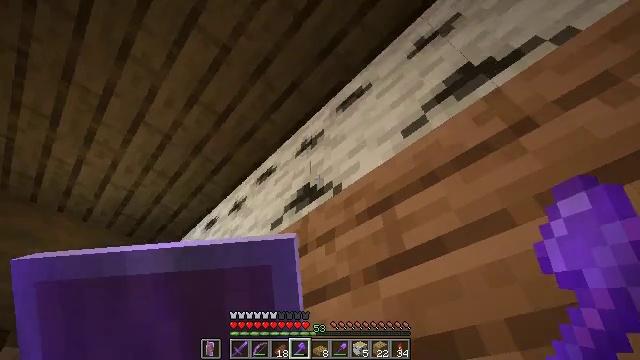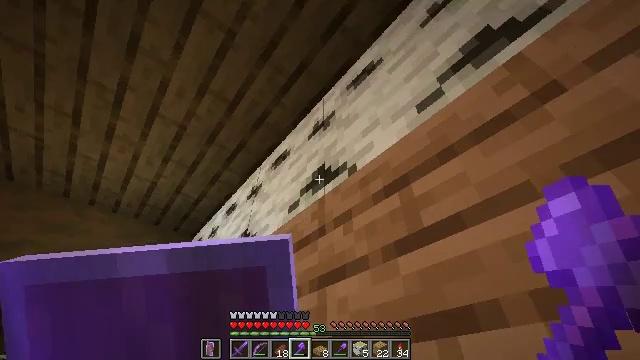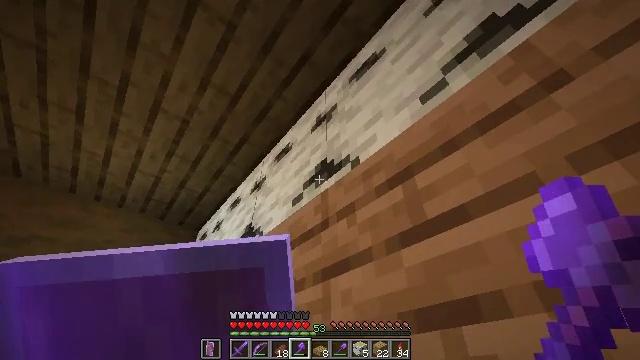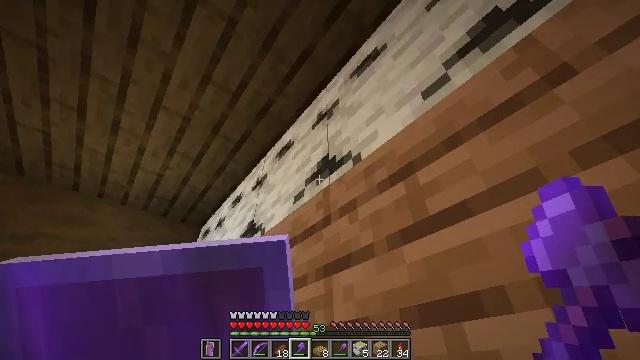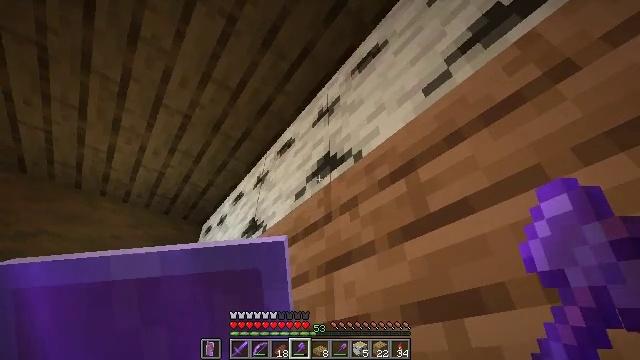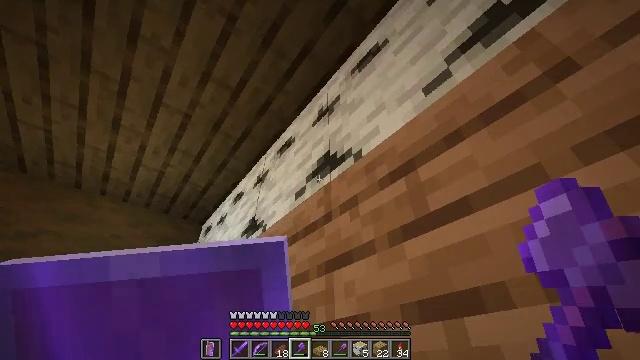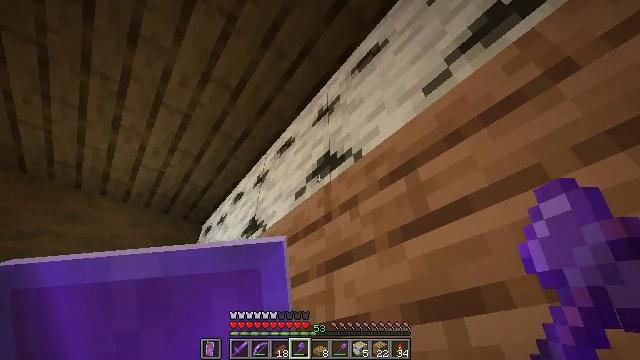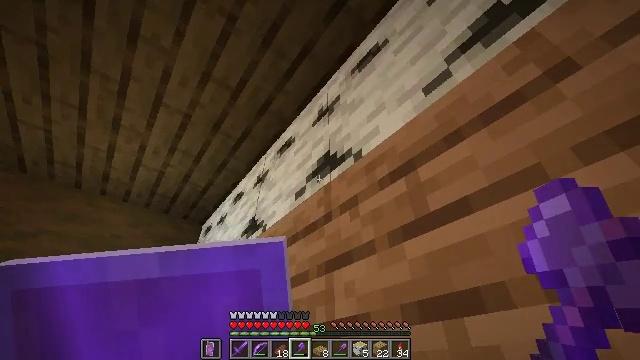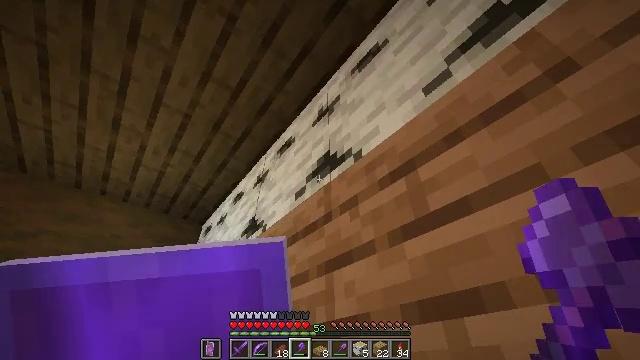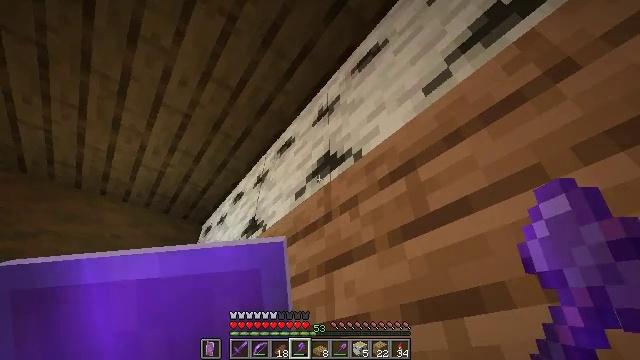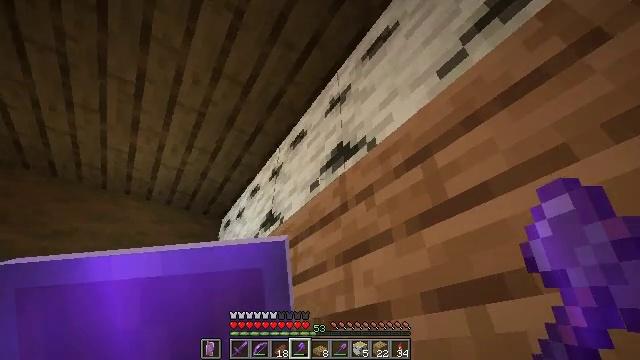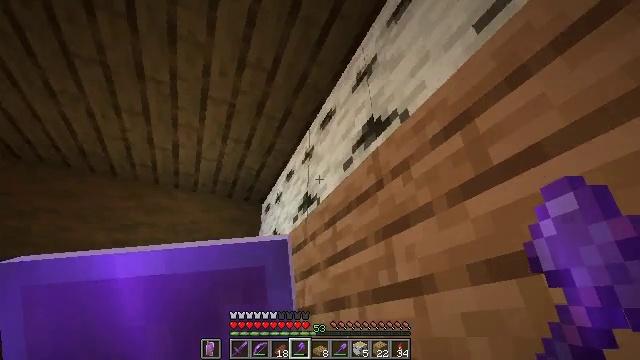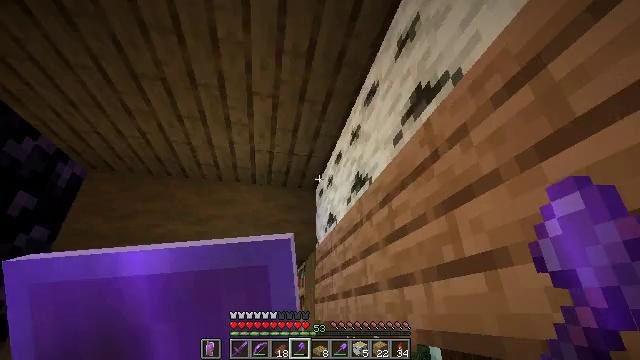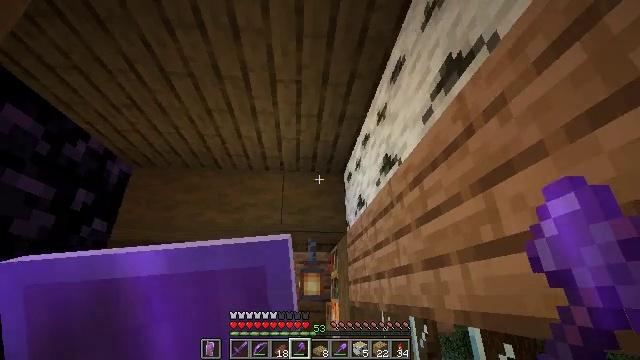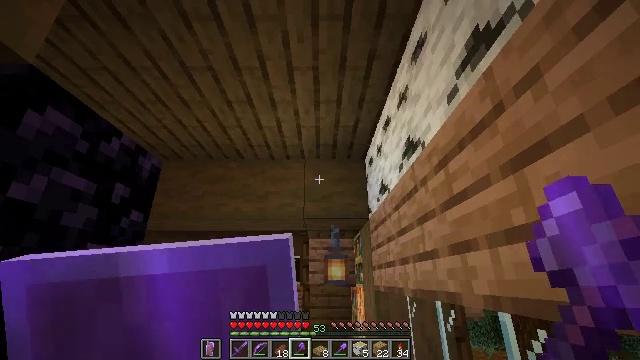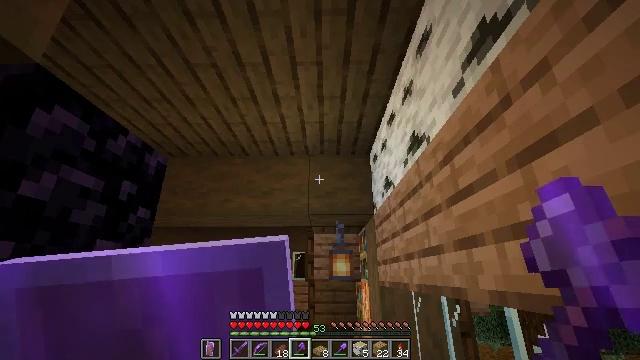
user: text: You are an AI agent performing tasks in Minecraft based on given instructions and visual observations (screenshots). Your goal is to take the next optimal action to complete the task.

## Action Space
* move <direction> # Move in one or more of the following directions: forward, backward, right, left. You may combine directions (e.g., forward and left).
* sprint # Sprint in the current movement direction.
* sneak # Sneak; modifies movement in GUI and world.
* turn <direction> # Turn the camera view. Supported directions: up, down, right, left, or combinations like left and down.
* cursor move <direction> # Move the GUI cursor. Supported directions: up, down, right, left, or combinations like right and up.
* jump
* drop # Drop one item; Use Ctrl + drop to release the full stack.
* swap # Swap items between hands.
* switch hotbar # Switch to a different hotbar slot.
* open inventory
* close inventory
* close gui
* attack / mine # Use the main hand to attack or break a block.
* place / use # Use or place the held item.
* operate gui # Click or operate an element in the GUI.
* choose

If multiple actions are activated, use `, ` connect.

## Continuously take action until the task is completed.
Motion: motion action
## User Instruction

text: Gather birch log for crafting.
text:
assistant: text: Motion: turn left and down
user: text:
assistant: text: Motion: turn down
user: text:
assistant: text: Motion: no_op
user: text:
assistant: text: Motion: no_op
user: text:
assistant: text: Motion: no_op
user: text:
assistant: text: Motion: no_op
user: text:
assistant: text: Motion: no_op
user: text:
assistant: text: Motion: no_op
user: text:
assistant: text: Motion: no_op
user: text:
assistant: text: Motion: turn left and down
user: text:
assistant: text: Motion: turn left and down
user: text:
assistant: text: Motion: turn left and down
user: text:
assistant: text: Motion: turn left and down
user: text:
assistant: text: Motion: turn left and down
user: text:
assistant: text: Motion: turn left
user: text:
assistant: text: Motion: no_op
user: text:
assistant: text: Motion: no_op
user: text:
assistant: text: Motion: no_op
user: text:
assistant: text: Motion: no_op
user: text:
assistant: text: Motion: no_op
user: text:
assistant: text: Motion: no_op
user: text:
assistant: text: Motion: no_op
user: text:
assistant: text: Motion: no_op
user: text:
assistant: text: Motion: no_op
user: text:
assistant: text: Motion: no_op
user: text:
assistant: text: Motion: no_op
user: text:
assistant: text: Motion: no_op
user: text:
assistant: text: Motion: no_op
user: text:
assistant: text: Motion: no_op
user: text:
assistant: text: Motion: no_op